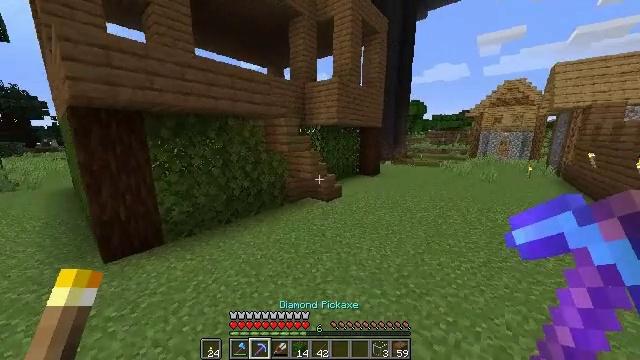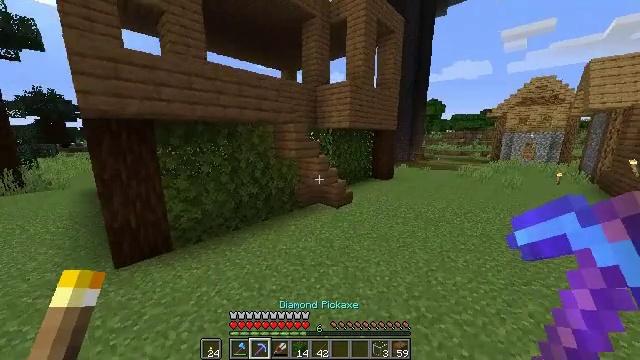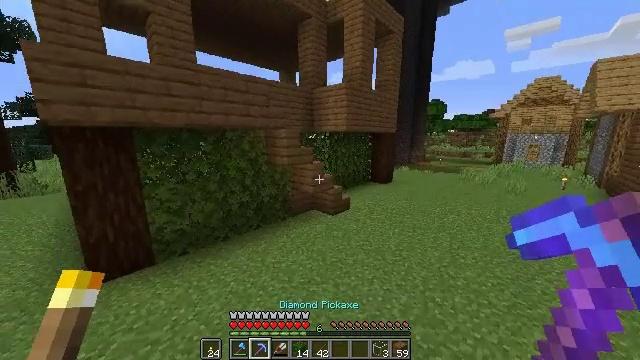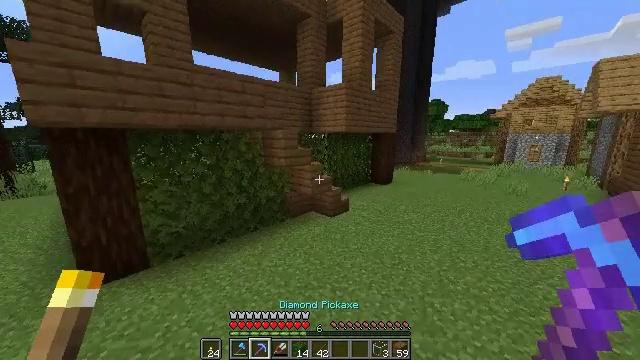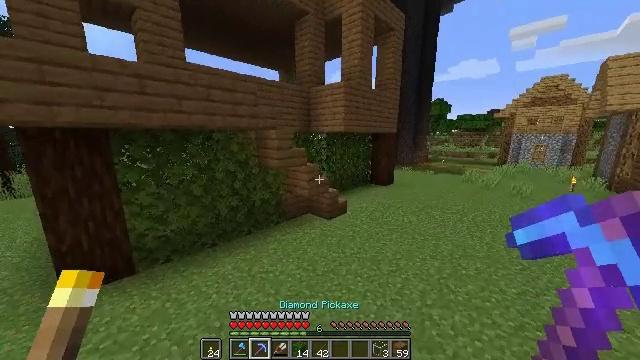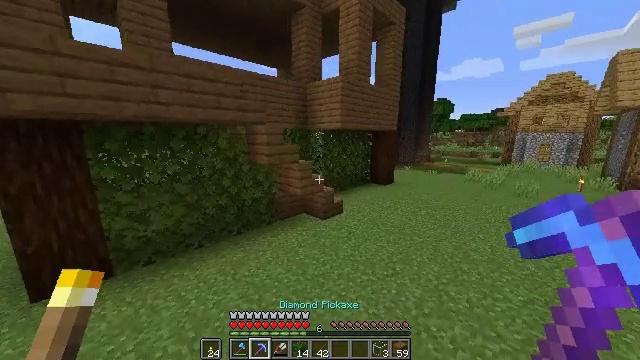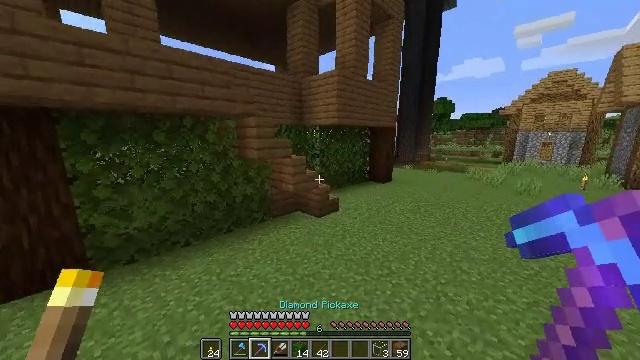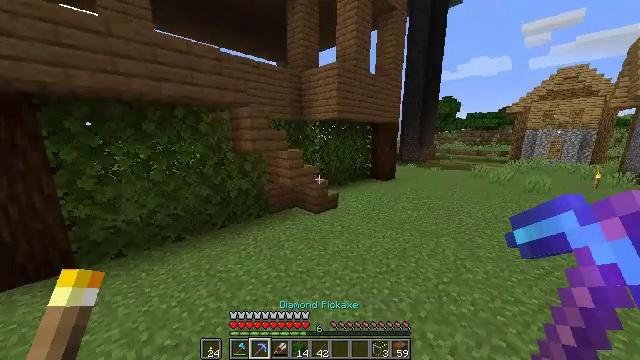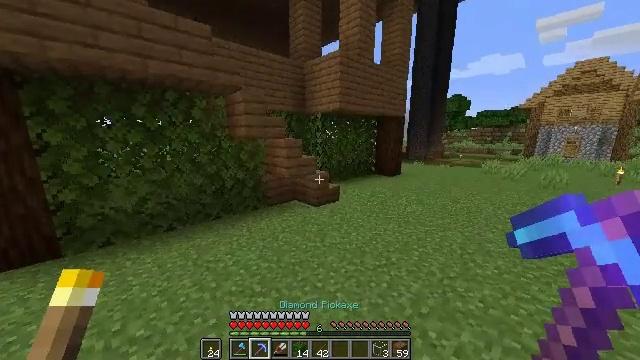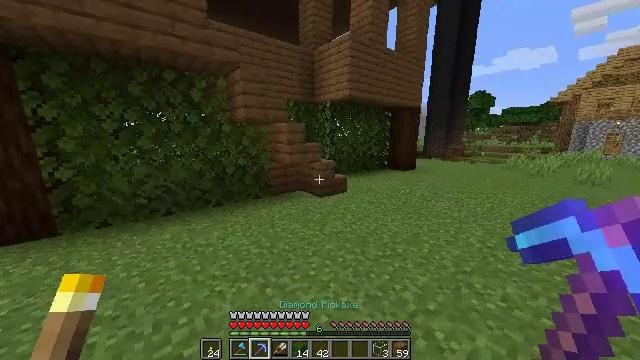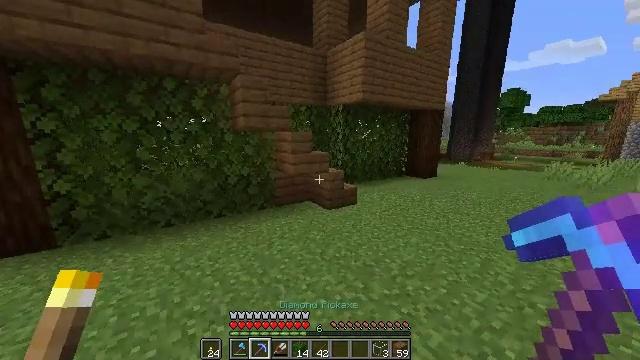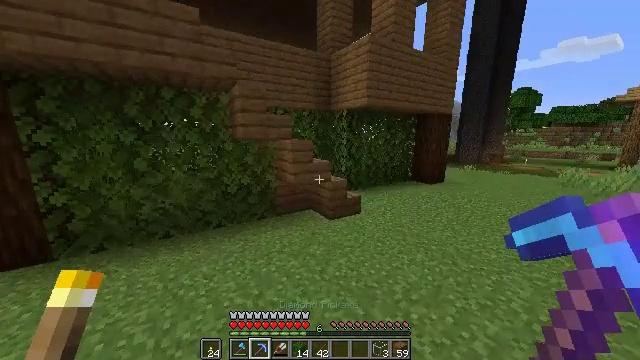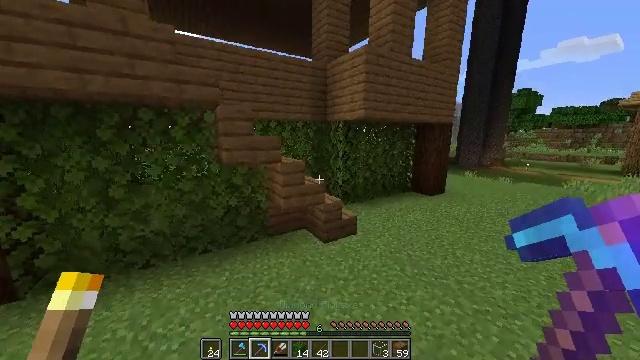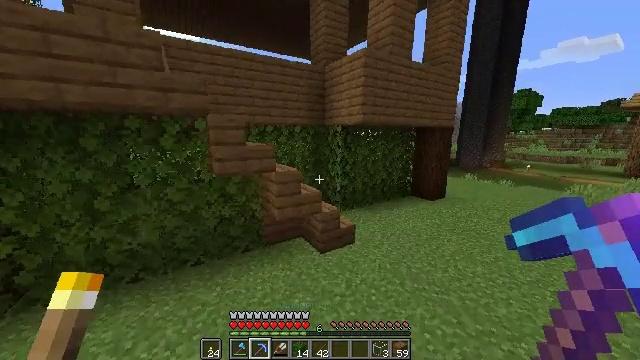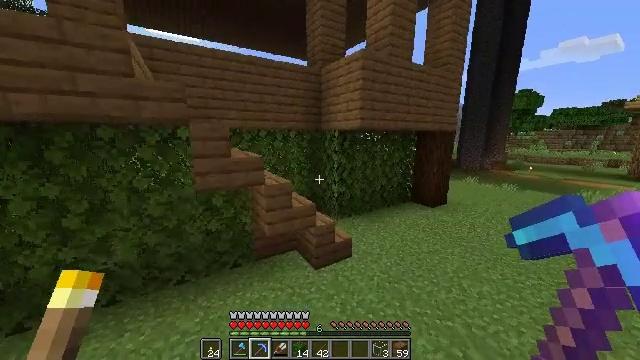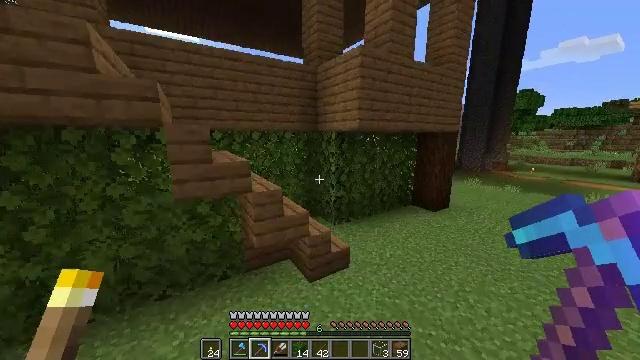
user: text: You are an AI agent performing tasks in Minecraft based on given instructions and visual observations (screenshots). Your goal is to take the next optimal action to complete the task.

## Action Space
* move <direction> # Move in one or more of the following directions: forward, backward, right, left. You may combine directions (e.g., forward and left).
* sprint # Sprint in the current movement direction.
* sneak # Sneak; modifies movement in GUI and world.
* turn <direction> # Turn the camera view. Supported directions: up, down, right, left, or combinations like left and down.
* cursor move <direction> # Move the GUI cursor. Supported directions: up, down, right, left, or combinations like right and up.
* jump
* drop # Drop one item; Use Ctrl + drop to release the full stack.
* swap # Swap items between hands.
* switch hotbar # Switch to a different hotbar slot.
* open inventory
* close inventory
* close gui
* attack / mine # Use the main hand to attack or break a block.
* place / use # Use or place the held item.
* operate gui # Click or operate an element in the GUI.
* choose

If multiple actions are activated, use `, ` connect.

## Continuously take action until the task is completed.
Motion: motion action
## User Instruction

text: Gather oak leaves by attacking.
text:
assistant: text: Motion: move forward and move right, sprint, turn left, jump
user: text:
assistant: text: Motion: move forward and move right, sprint, jump
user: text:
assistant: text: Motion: move forward and move right, sprint, jump
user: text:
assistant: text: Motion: move forward and move right, sprint, jump
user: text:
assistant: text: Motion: move forward and move right, sprint, jump
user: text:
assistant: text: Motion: move forward and move right, sprint, jump
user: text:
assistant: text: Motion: move forward and move right, sprint, turn left, jump
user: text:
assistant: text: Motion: move forward and move right, sprint, turn left, jump
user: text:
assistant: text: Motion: move forward and move right, sprint, turn left, jump
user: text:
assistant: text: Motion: move forward, sprint, turn left, jump
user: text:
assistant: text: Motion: move forward, sprint, turn left, jump
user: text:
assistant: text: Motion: move forward, sprint, jump
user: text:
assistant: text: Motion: move forward, sprint, jump
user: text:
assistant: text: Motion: move forward, sprint, jump
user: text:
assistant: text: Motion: move forward, sprint, jump
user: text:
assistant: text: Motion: move forward and move right, sprint, jump
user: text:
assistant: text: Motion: move forward and move right, sprint, jump
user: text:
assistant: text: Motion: move forward and move right, sprint
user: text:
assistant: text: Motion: move forward and move right, sprint
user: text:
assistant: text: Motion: move forward and move right, sprint
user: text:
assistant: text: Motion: move forward and move right, sprint
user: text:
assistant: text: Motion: move forward and move right, sprint, turn left
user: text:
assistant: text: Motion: move forward and move right, sprint, turn left
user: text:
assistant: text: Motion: move forward and move right, sprint, turn left
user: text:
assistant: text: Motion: move forward and move right, sprint, turn left
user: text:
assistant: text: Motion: move forward and move right, sprint
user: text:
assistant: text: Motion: move forward and move right, sprint
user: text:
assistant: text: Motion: move forward and move right, sprint, turn left
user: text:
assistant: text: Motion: move forward, sprint, turn left
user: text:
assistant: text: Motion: move forward, sprint, turn left